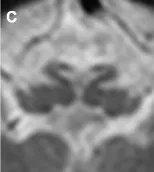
Brain stem degeneration presents in brain MRI. Magnification of inlay (c) uncovers pathologic brain stem formation reminiscent of 'kissing swans.
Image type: radiology (mri)